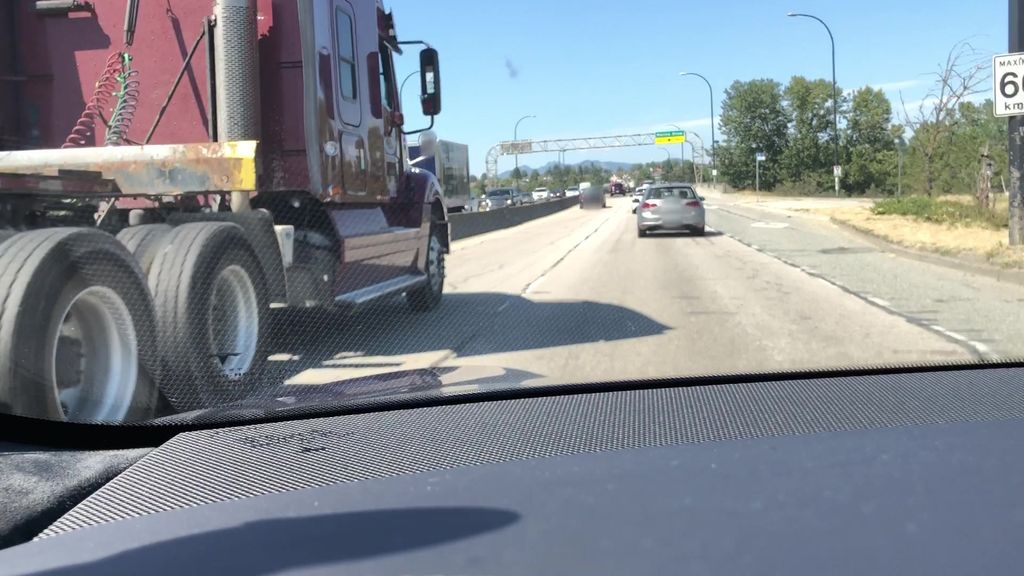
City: vancouver